Question: I need a function that would return the 'propTypes' and the 'defaultProps' of any React Component in order to display a table like this:

I have created the following function to read the 'propTypes' and 'defaultProps'
'''
function getInfo(component) {
console.log('propTypes', component.propTypes)
console.log('defaultProps', component.defaultProps)
}
'''
## Reproduction
<URL>
## Expected && Result
To log the propTypes and defaultProps
# How about in webpack 2?
I am trying to reproduce the same thing with components that look like this:
'''
export class Button extends React.Component {
static propTypes = {
data: PropTypes.object.isRequired,
onSubmitFormLogin: PropTypes.func.isRequired,
changeForm: PropTypes.func.isRequired,
requestError: PropTypes.func.isRequired,
};
static defaultProps = {
data: {}
};
...
}
'''
In order for this to work, you need to use the 'static'
According to <URL>, It should be the exact same thing I cannot read the 'propTypes' but only the 'defaultProps' so where do they go ?
Is it Webpack/Babel that removed them ?
Did anyone succeed to read is 'propTypes' using this syntax ?
Note: 'static'
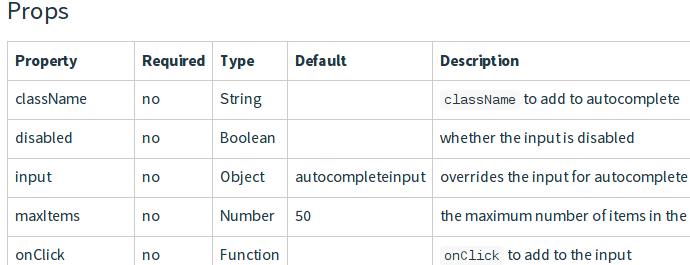
Answer: With the repository you linked it is perfectly possible to access 'propTypes'. So what could have gone wrong?
There are pretty much two possibilities. The first one is that 'component.propTypes' is undefined. And with the boilerplate this is the case when building the app for production ('npm run build'). It uses <URL>, which strips out the prop types. As it doesn't happen in development, it's unlikely that this was the experienced behaviour.
The second possibility is that there was an error. It is worth reading the error carefully:
'''
Uncaught ReferenceError: PropTypes is not defined
'''
It says 'PropTypes' is not defined, so this can't possibly be 'component.propTypes' or the class property declaration. Where is 'PropTypes' used?
'''
static propTypes = {
data: PropTypes.object.isRequired,
// ^ here
onSubmitFormLogin: PropTypes.func.isRequired,
// ^ here
changeForm: PropTypes.func.isRequired,
// ^ here
requestError: PropTypes.func.isRequired,
// ^ and here
};
'''
Clearly that means you did not import 'PropTypes'. To fix it import it:
'''
import React, { PropTypes } from 'react';
'''
Alternatively you can use 'React.PropTypes' and you don't need to change the import.